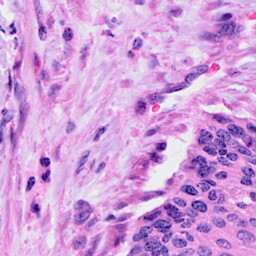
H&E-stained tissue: Cervix